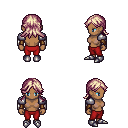
a pixel art fantasy rpg character, female body template, human, dark skin, steel arm armor, red pants, white blonde loose hair, leather bracers, metal boots, four views (front, back, left, right), 2x2 character sprite sheet, small pixel art, hard edges, no anti-aliasing